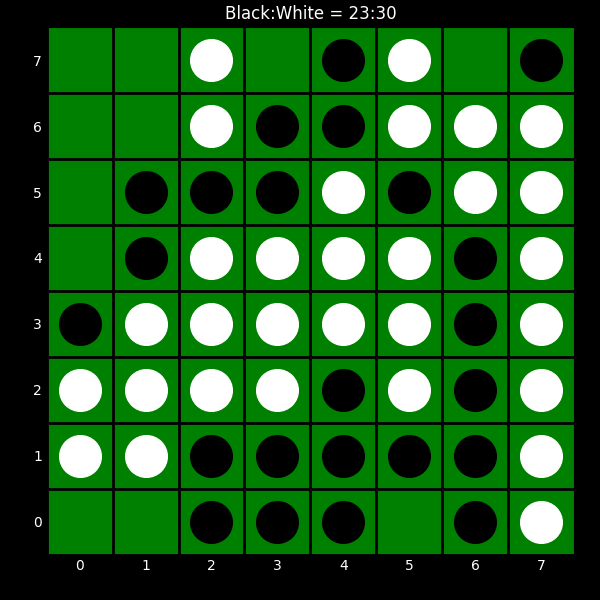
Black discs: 23
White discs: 30